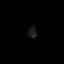
Tissue: lung
Cell type: Endothelial cells
Senescence score: 0.6653
Nuclear area (px): 93
Mean DAPI intensity: 28.258